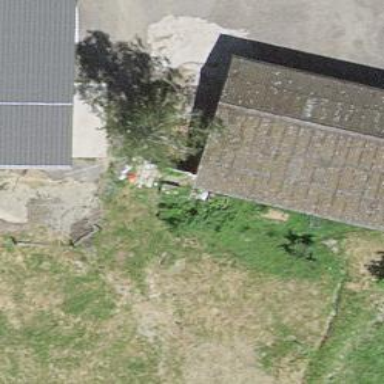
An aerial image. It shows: Shed.